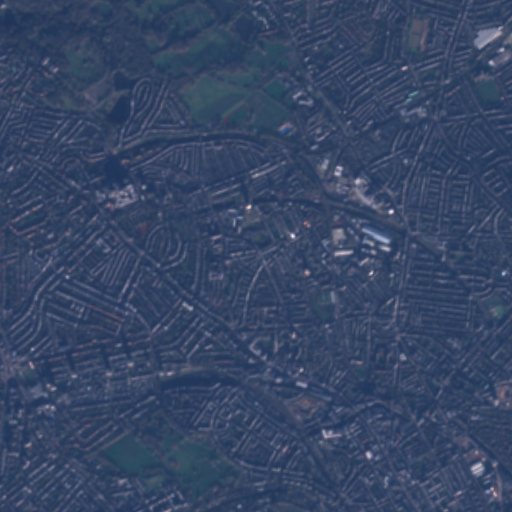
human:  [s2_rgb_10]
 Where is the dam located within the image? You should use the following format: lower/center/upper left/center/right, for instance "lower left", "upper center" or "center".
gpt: The dam is located in the upper left of the image.
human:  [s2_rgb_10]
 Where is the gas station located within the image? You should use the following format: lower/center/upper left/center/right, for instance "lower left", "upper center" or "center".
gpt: The gas station is located in the center left of the image.
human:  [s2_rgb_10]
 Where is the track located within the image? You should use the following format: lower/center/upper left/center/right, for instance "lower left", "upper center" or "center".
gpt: The track is located in the upper center of the image.
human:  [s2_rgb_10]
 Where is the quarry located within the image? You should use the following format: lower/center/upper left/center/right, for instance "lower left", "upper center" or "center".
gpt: There is no quarry in the image.